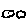
Label: cloud